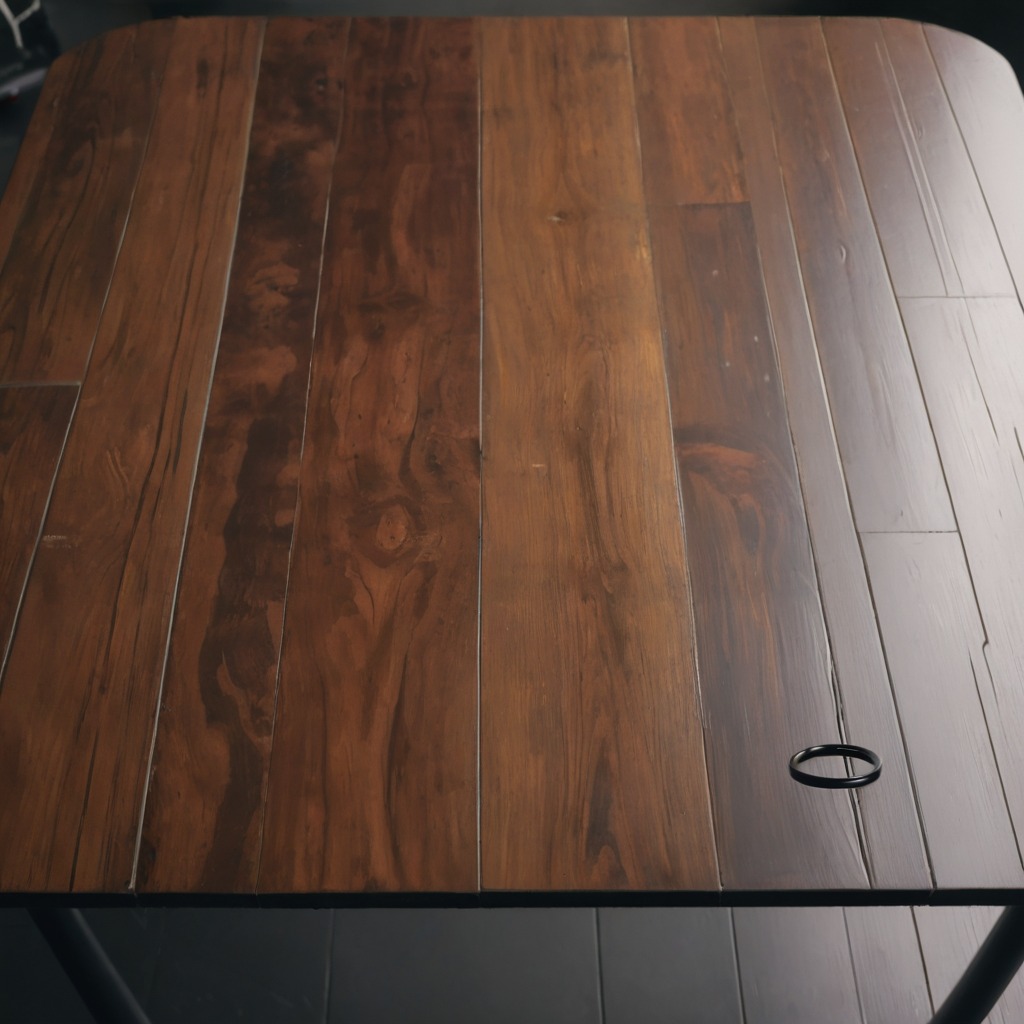
A rubber O-ring is lying on the oil-spilled wooden table in a vintage motorcycle garage.